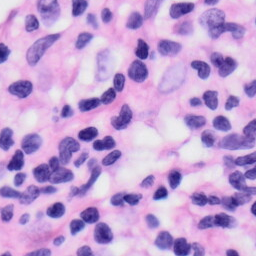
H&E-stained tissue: Skin